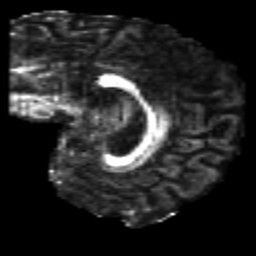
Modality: FA
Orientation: sagittal
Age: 24
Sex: male
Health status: healthy
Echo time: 0.074 s